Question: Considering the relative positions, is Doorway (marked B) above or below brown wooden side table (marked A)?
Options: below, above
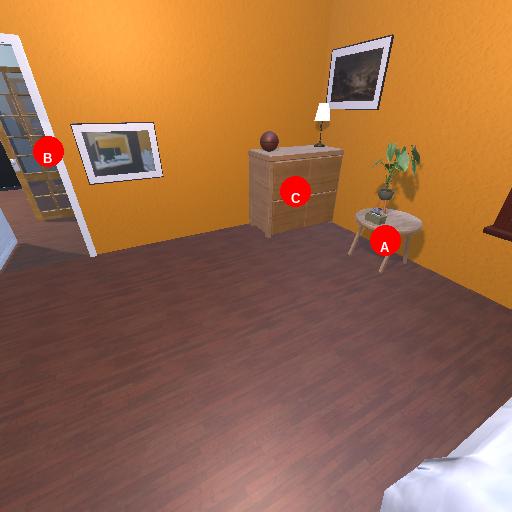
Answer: below